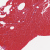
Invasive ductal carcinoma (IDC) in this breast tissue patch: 0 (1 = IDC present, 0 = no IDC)